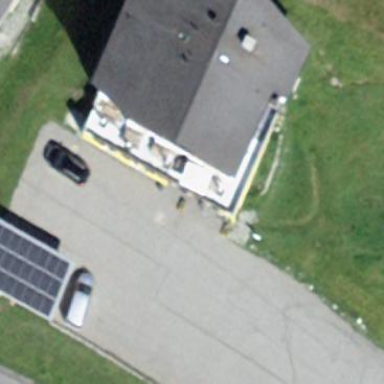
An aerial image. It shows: Parking area with asphalt surface.